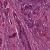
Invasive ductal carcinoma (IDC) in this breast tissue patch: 1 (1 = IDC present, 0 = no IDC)